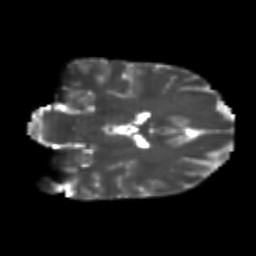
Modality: T2w
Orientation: coronal
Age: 26
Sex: female
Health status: healthy
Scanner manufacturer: philips
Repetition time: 7.385 s
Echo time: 0.08599 s